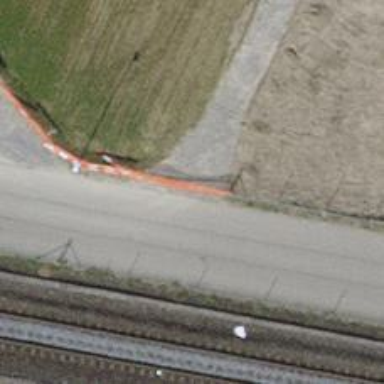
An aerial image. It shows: Bollard barrier.